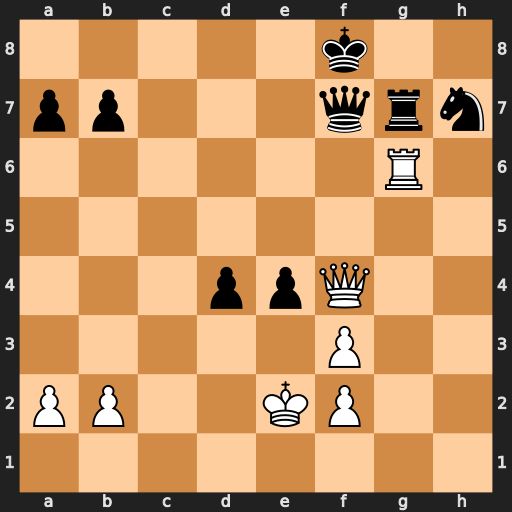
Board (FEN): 5k2/pp3qrn/6R1/8/3ppQ2/5P2/PP2KP2/8
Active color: w
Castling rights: -
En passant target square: -
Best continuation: Qb8+ Qe8 Qxe8+ Kxe8 Rxg7